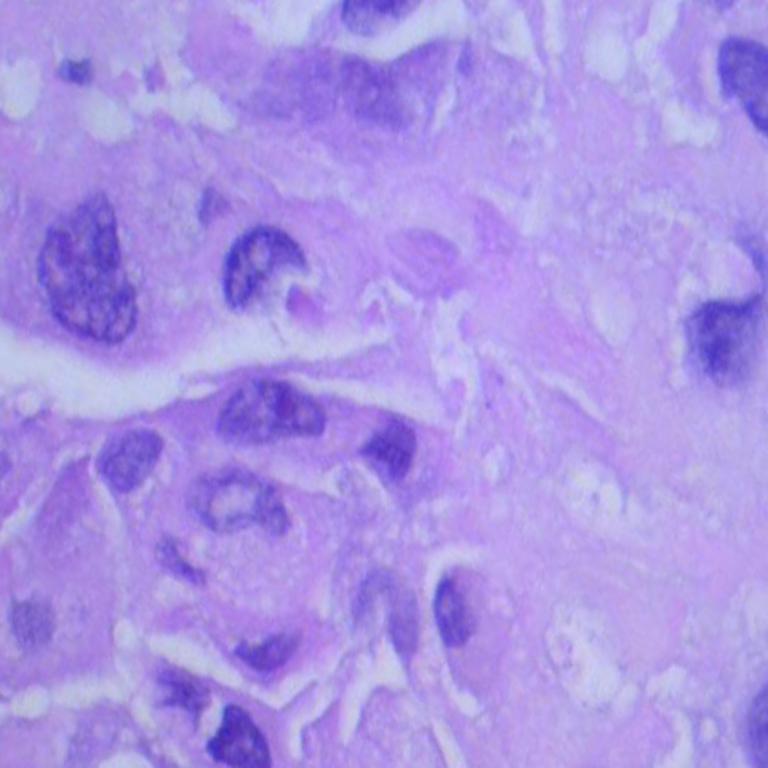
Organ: lung
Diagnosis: squamous carcinomas